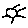
Label: sun